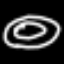
Label: donut